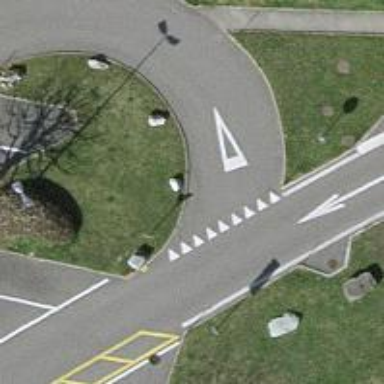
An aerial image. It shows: Road with "give way" sign.